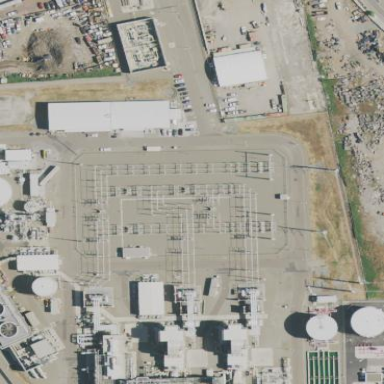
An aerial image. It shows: Power substation.